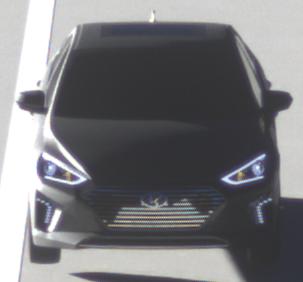
Make: Hyundai
Model: IONIQ Hybrid
Detailed model: IONIQ (AE) Hybrid
Model produced from: 2016/10
Model produced until: 2018/08
Doors: 5
Color: gray
Road condition: dry road
Daytime: sunrise or sunset
Contrast: high contrast